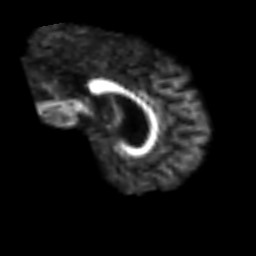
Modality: FA
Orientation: sagittal
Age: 75
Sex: male
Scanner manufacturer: siemens
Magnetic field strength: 3 T
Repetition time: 3.2 s
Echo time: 0.081 s